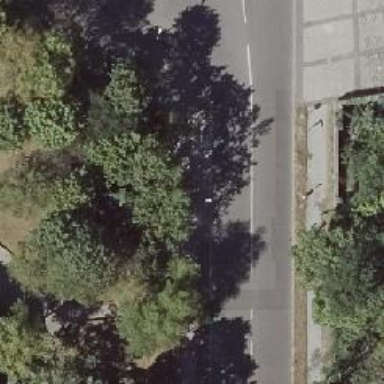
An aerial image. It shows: Unclassified road with asphalt surface. It has sidewalks on both sides.